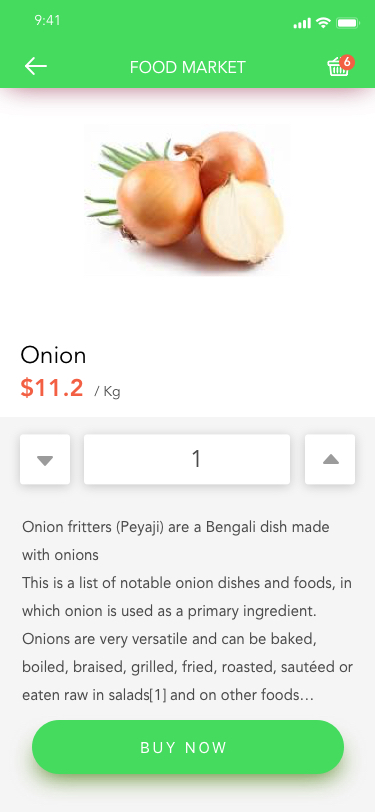
Text in this UI design:
1
Onion
Onion fritters (Peyaji) are a Bengali dish made with onions
This is a list of notable onion dishes and foods, in which onion is used as a primary ingredient. Onions are very versatile and can be baked, boiled, braised, grilled, fried, roasted, sautéed or eaten raw in salads[1] and on other foods…
$11.2
// Kg